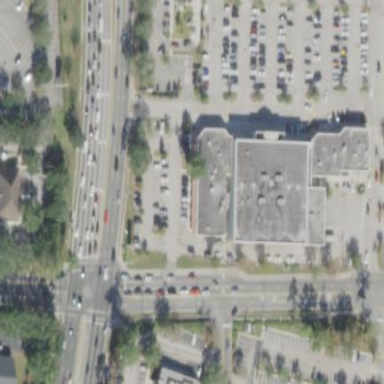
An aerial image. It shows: Retail building.